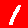
Digit: 1